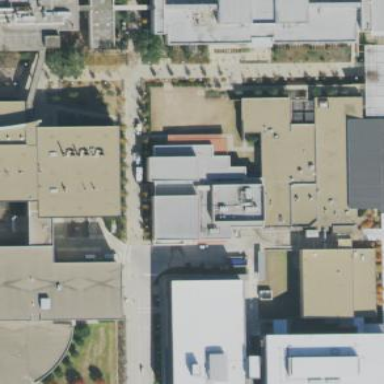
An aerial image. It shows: University building.